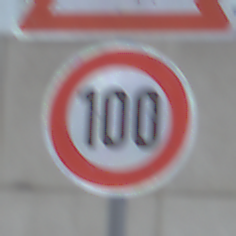
Verkehrszeichen: Geschwindigkeit100
Zusatzzeichen oben: KurveLinks
Umgebung: Outdoor, Urban
Tageszeit: MorningAfternoon
Wetter: PartlyCloudy
Licht: Natural
Jahreszeit: NotSpecified
Kontrast: LowContrast